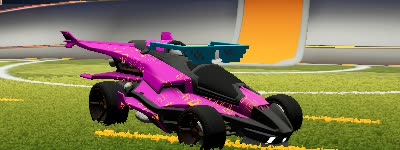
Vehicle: aftershock